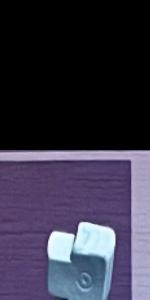
Label: Empty